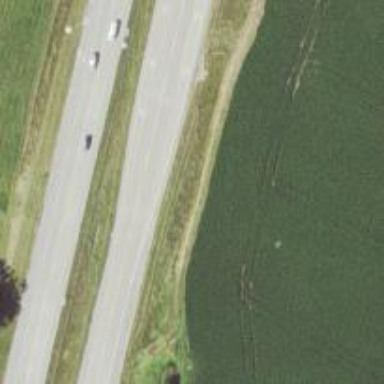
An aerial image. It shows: Trunk highway.